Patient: sex F, age 69
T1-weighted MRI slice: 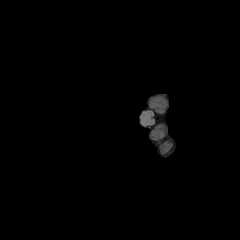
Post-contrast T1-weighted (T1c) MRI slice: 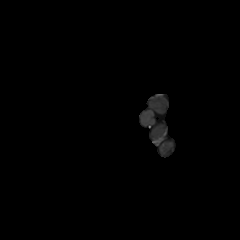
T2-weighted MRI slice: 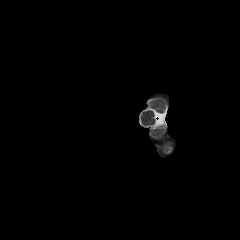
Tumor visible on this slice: no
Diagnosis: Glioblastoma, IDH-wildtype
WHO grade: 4